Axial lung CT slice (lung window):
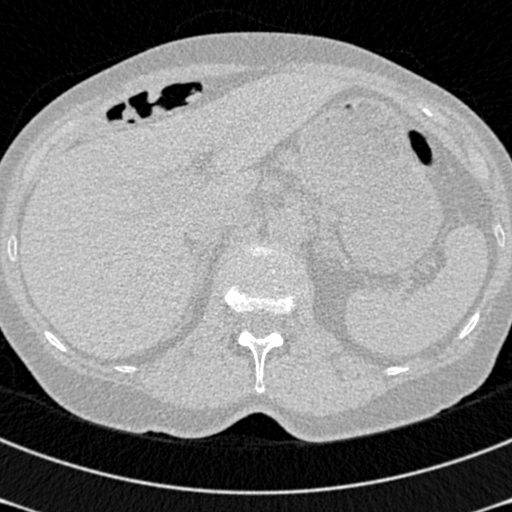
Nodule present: no